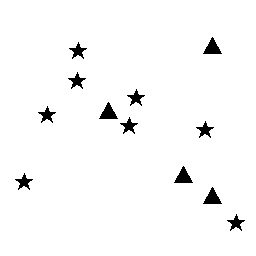
Squares: 0
Triangles: 4
Stars: 8
Total shapes: 12